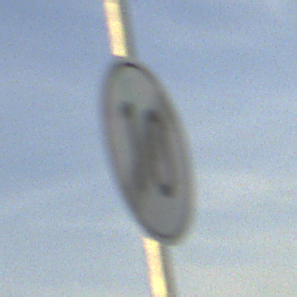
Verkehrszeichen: EndeGeschwindigkeit10
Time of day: SunriseSunset
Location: Outdoor (Nature)
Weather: PartlyCloudy
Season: Summer
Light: Natural